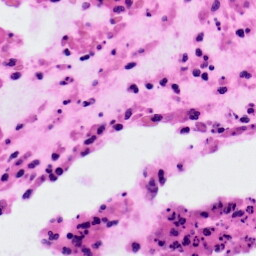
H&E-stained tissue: Colon